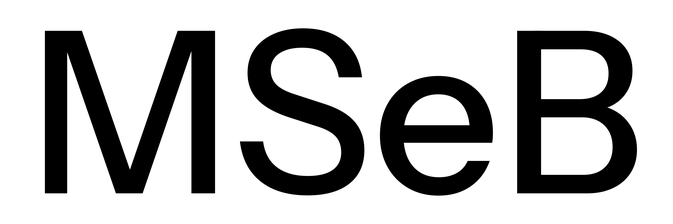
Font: InstrumentSans_Medium